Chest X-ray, PA view. Patient: 59 years old, sex M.
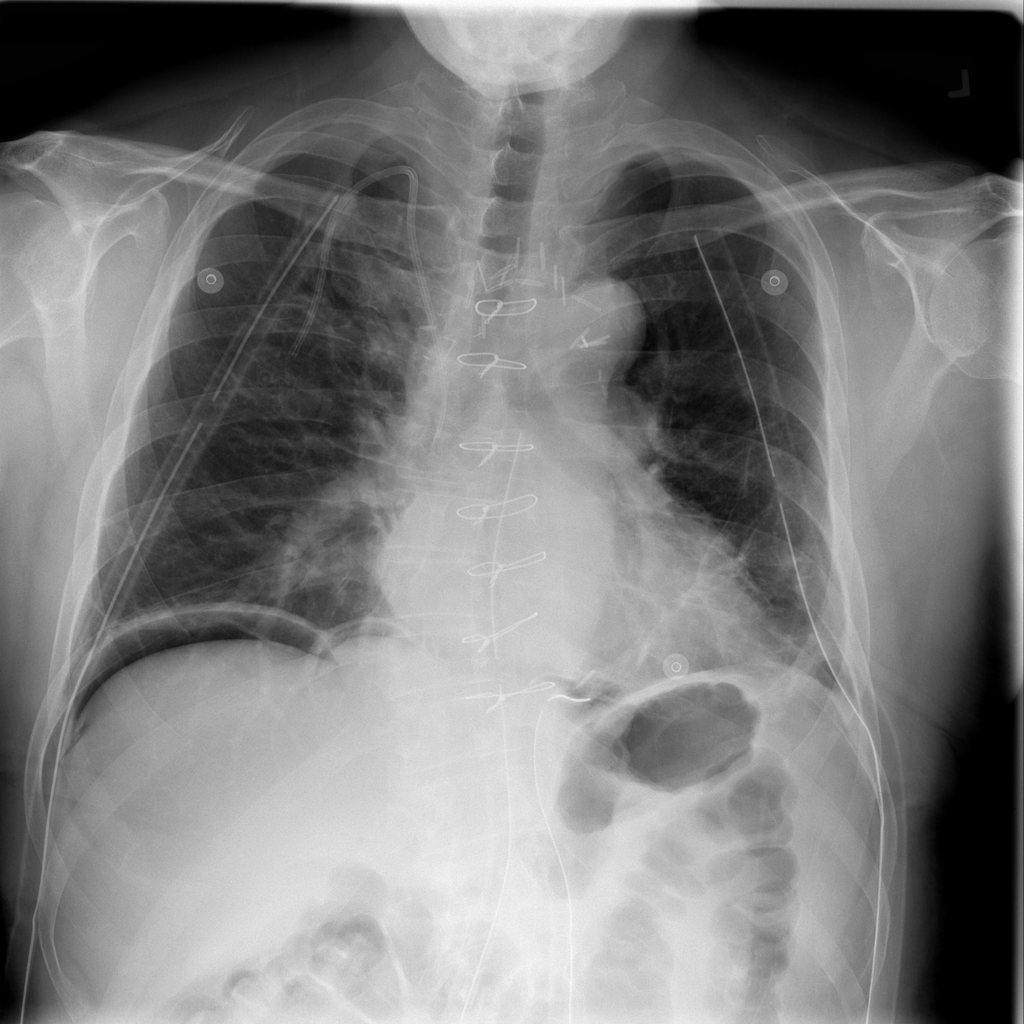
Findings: No Finding